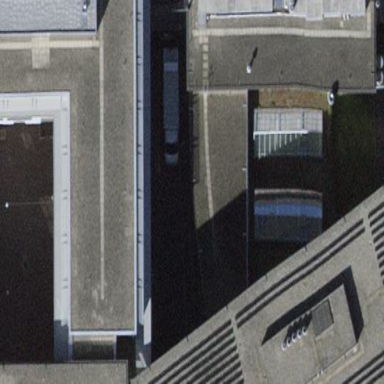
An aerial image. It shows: View of university building.